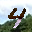
Label: 4